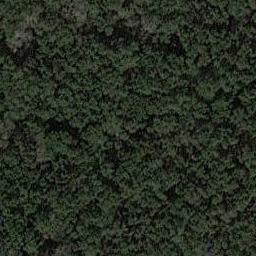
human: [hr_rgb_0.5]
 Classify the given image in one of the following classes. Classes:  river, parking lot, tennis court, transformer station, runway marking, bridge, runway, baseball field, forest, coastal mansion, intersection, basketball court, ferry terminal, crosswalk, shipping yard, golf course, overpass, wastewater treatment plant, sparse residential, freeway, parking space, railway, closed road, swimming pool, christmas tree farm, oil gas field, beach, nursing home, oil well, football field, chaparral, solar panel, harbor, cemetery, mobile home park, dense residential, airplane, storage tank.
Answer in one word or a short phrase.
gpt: forest